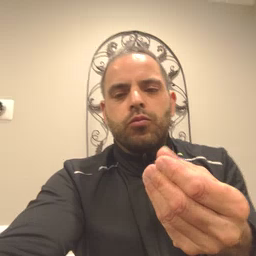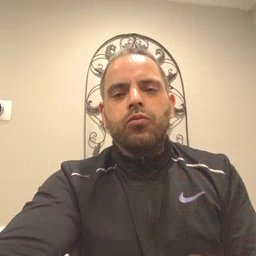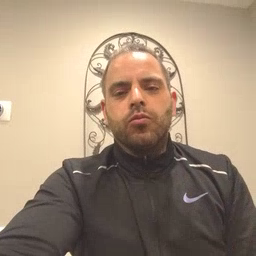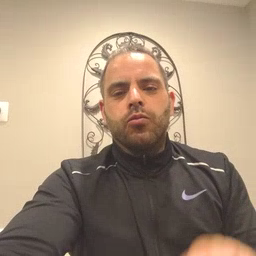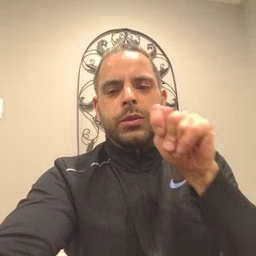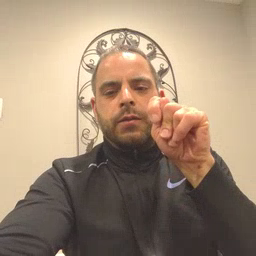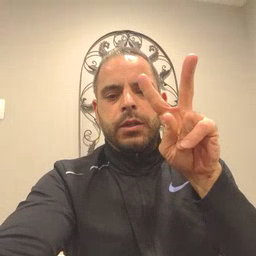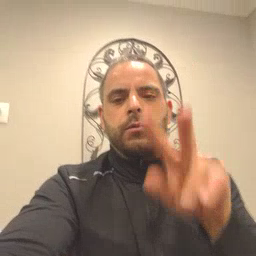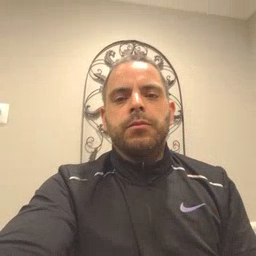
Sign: TV